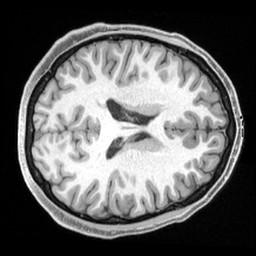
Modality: T1w
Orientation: axial